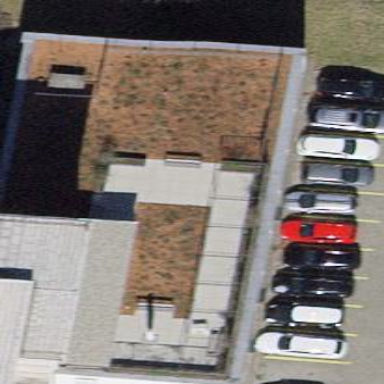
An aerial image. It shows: Section of hospital building.